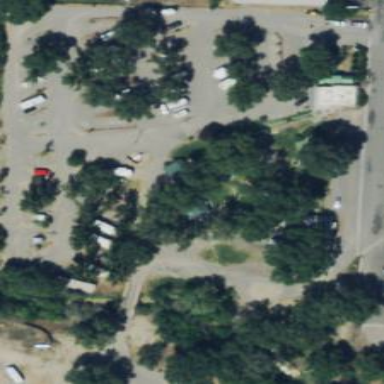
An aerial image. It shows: Caravan site with tents and sanitary dump station available.